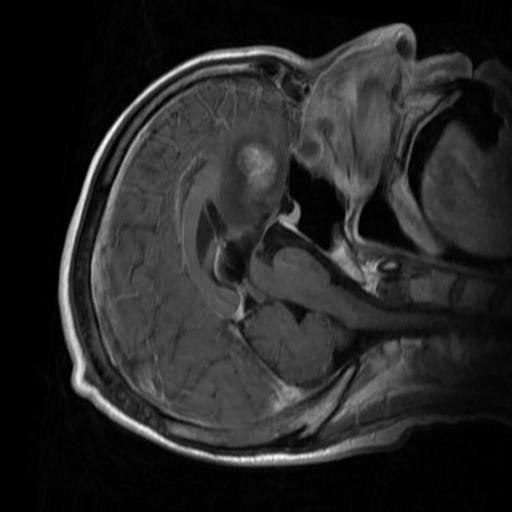
Label: brain_menin